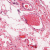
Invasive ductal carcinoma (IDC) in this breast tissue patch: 0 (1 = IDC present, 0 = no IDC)